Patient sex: M
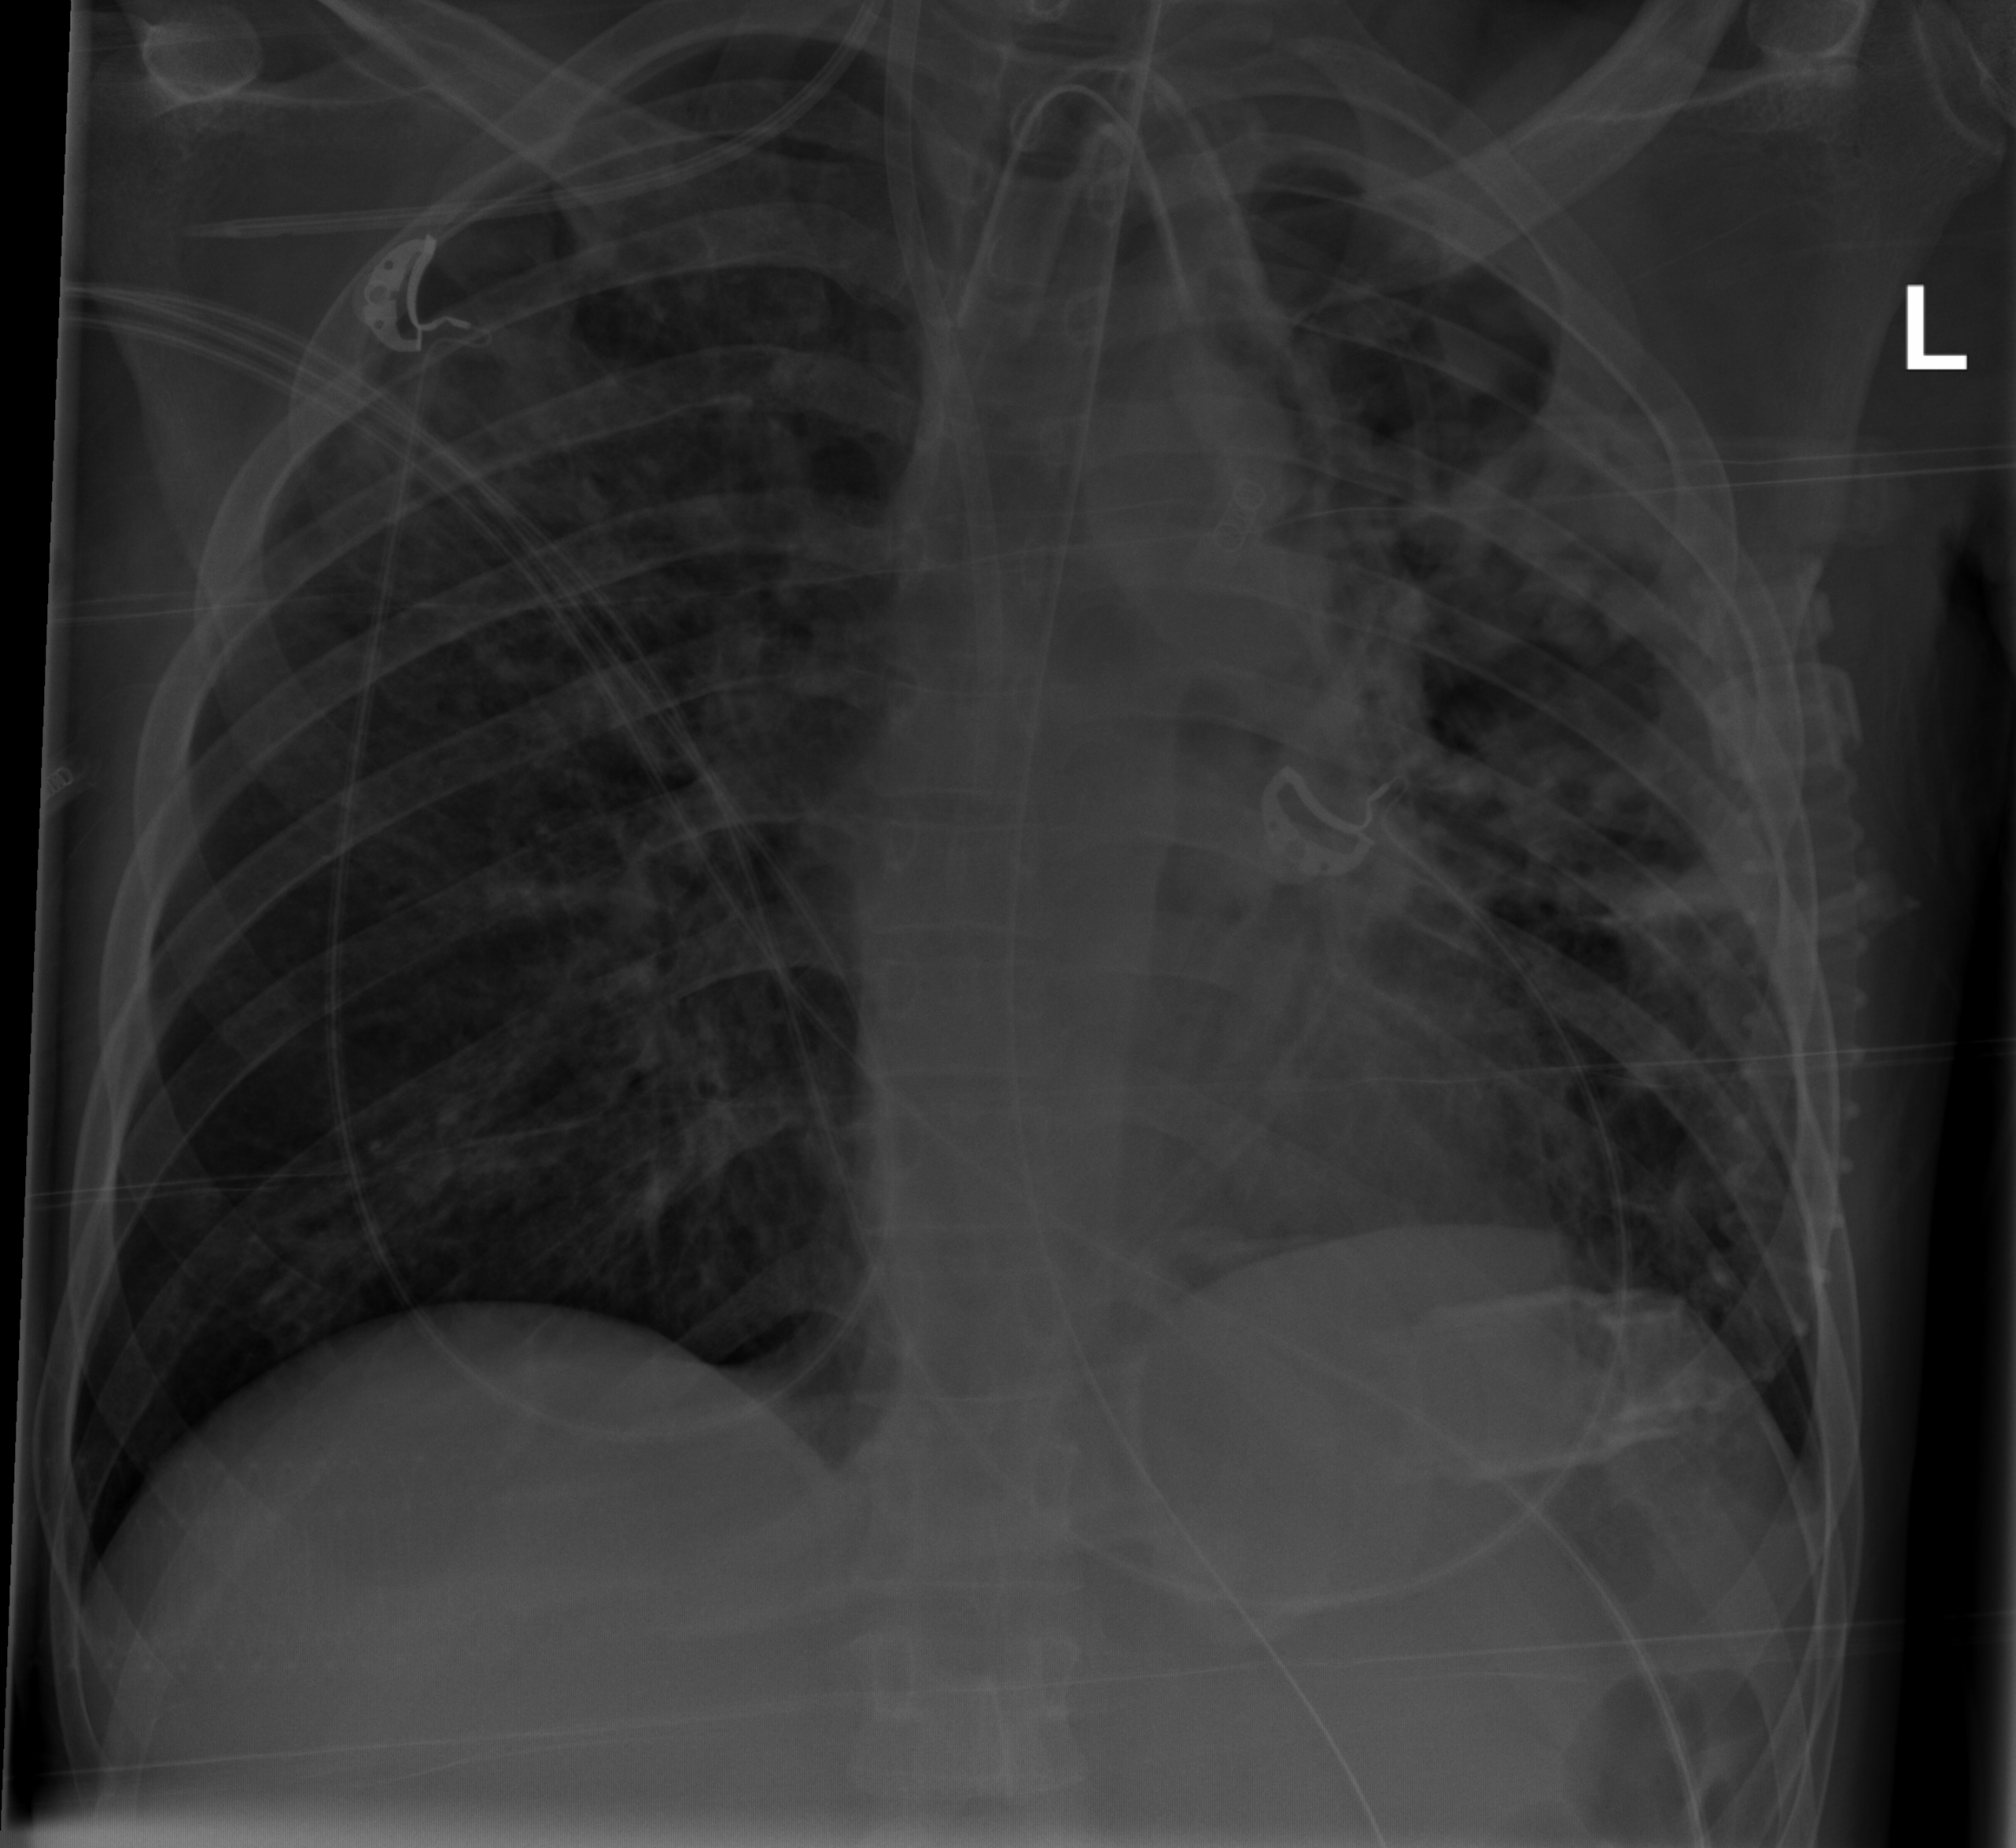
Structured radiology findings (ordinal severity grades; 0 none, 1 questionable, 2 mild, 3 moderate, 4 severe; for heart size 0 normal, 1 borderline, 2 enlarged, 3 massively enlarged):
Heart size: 0
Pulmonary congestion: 0
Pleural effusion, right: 0
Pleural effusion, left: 0
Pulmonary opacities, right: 2
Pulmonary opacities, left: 3
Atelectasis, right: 2
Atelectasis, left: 3